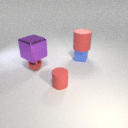
small red metal sphere to the left of small red rubber cylinder